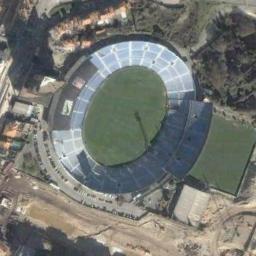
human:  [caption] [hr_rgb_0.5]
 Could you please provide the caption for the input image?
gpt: The smart stadium looks like an oval and is surrounded by a blue roof .

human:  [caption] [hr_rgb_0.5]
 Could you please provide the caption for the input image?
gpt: The stadium is on the bare land next to some buildings and trees .

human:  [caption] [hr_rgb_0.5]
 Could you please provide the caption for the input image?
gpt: There are lots of trees around the stadium .

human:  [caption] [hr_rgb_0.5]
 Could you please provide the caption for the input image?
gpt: The circular stadium is surrounded by trees, Lawns, And buildings .

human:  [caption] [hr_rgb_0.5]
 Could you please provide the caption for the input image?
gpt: There are some green trees beside the stadium with a blue roof .